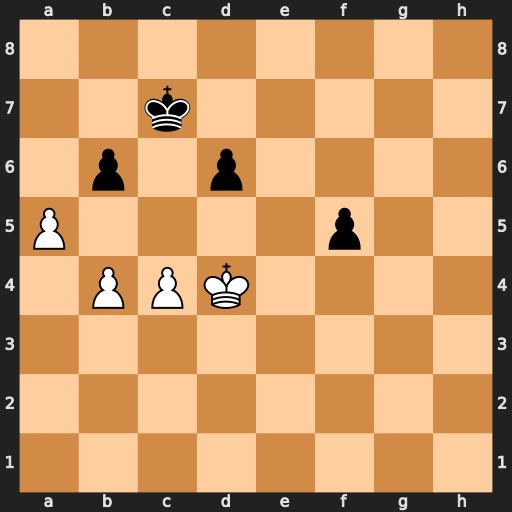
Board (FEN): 8/2k5/1p1p4/P4p2/1PPK4/8/8/8
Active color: w
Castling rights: -
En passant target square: -
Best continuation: a6 b5 cxb5 Kb6 Kd5 f4 Ke4